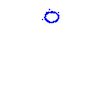
Particle: proton